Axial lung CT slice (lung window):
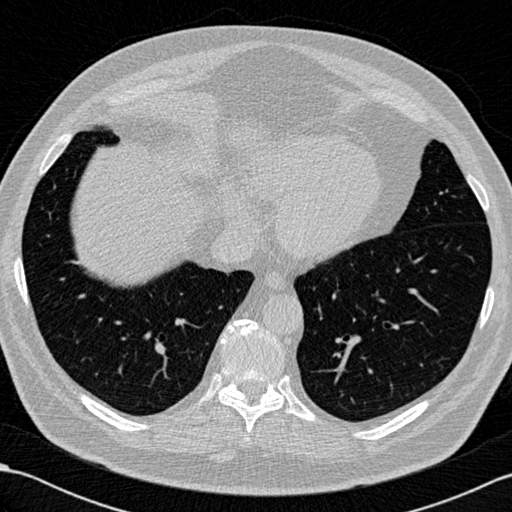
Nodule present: no